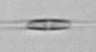
Label: Cylindrotheca